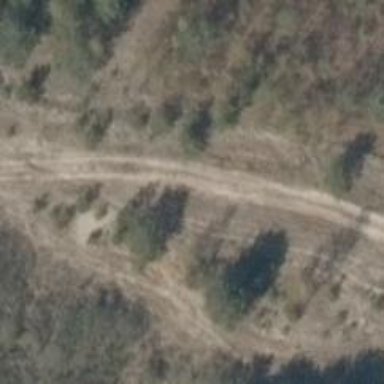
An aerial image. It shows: Sandy track road with grade 4 track type.